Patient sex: M
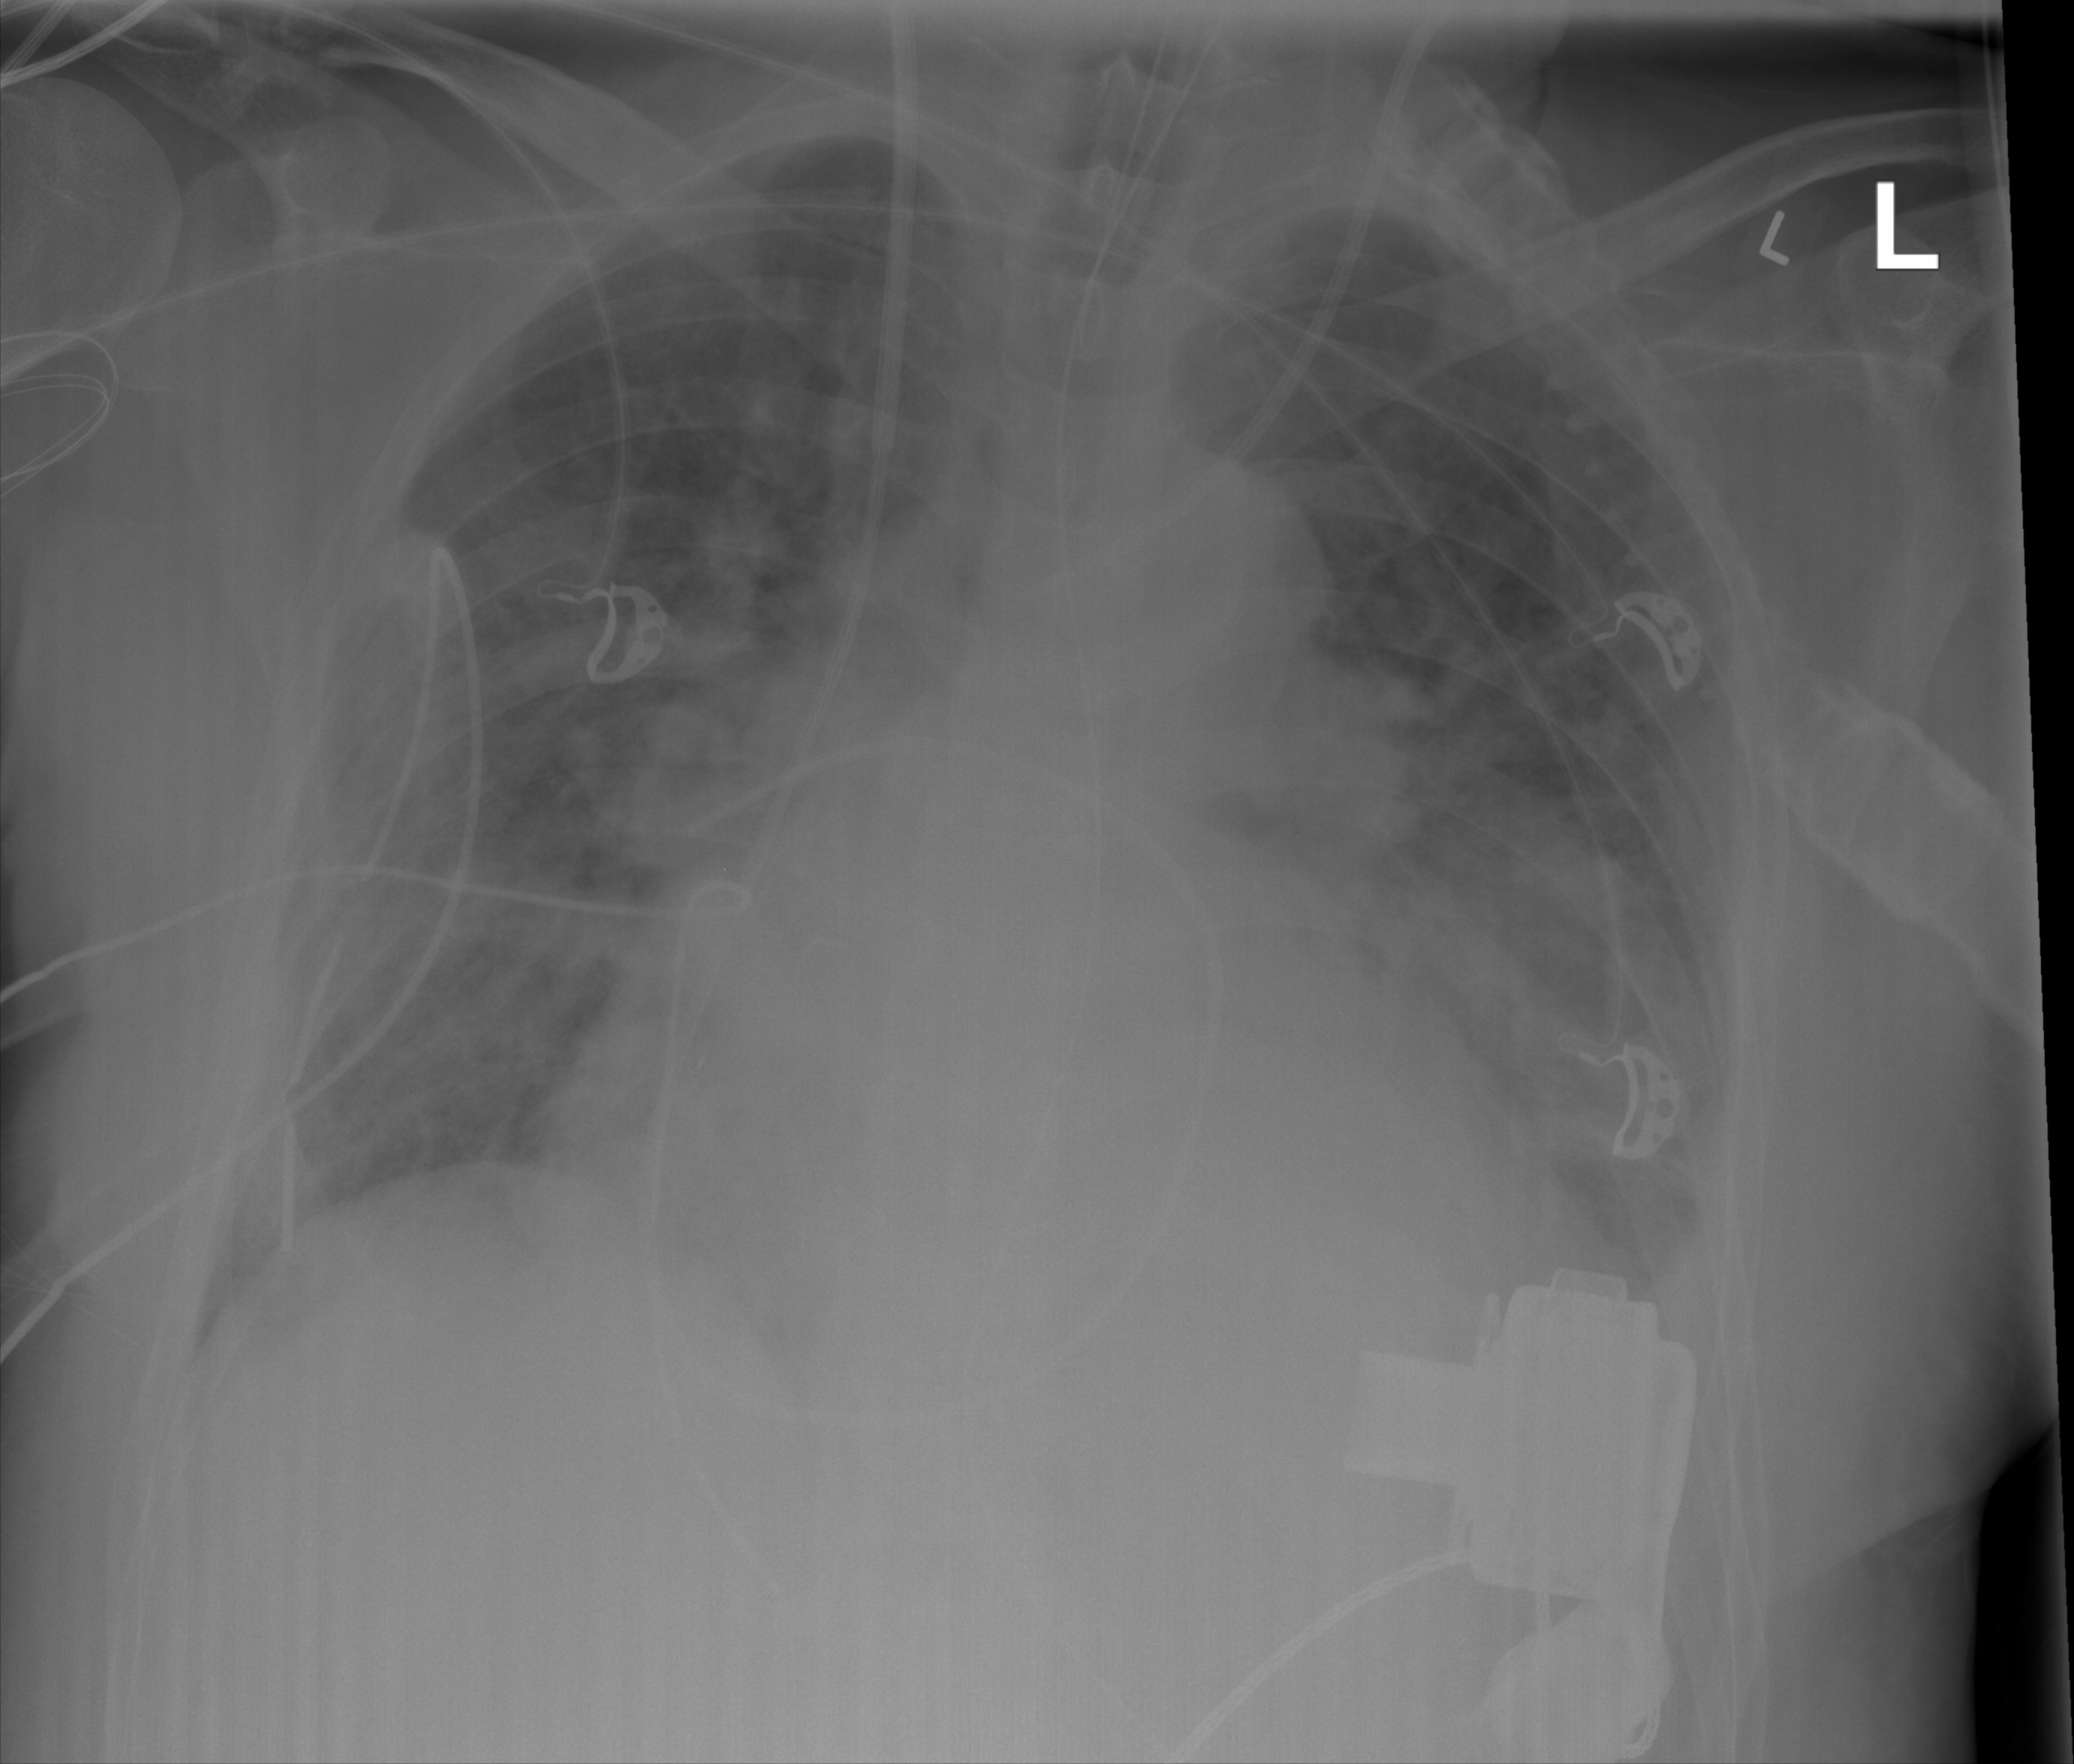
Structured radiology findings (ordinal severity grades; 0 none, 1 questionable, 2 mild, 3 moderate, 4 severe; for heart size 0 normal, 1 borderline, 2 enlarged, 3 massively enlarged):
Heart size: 2
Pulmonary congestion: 2
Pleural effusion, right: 0
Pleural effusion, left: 2
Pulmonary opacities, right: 3
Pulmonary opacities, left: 3
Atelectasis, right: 2
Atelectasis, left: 2